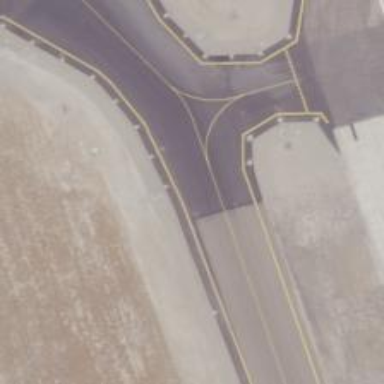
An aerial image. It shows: Image of taxiway at airport.